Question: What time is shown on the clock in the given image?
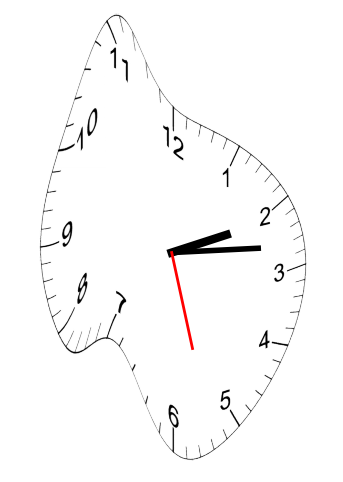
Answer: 02:13:27